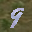
Label: 9